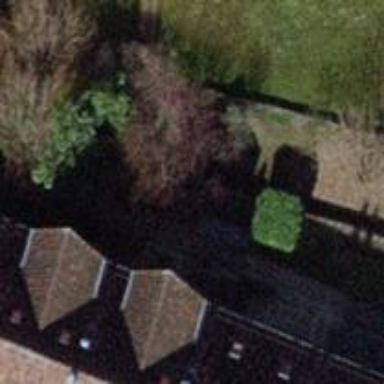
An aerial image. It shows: Hedge acting as barrier.